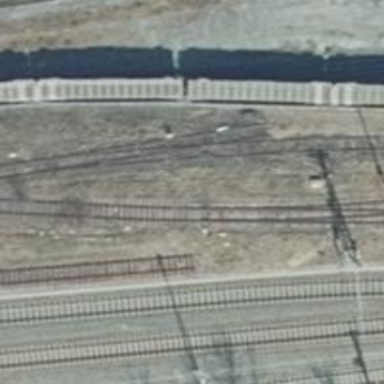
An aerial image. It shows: Railway switch.